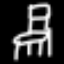
Label: chair